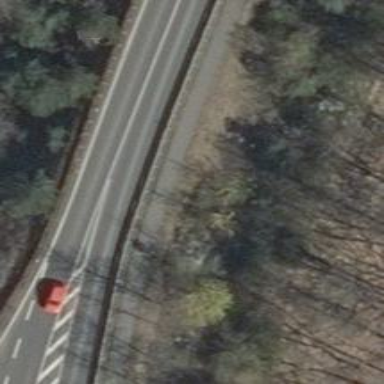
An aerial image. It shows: Asphalt path.